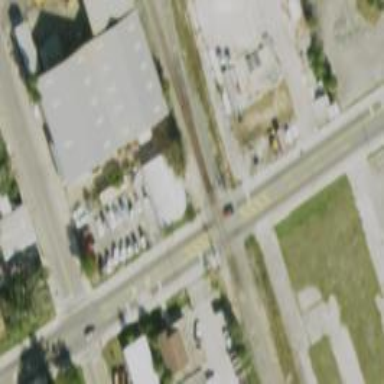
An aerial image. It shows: Railway crossing.